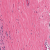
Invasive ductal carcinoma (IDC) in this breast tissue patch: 0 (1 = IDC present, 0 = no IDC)